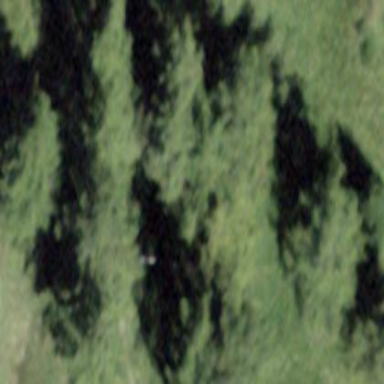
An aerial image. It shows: Forest area.